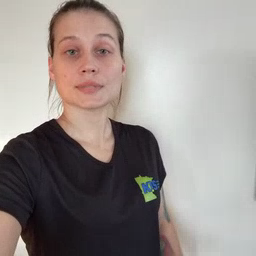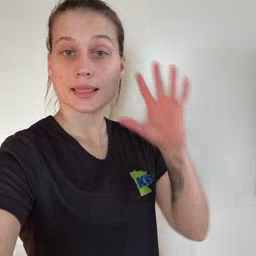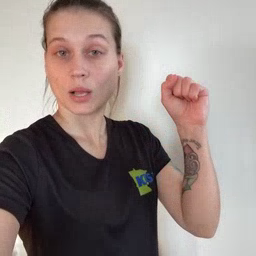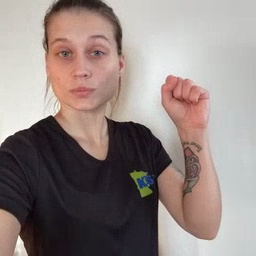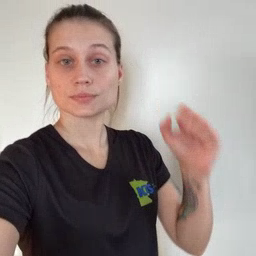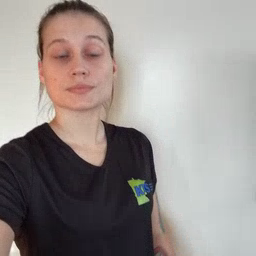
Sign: loud